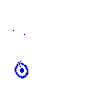
Particle: proton